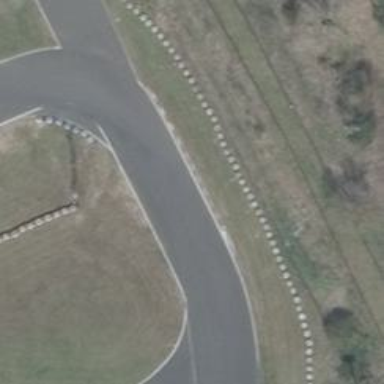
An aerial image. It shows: Asphalt raceway designed for motor sports.